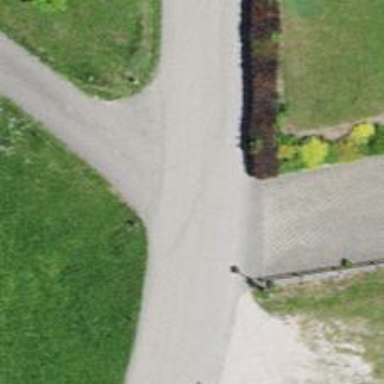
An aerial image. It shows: Smooth asphalt road in residential area.